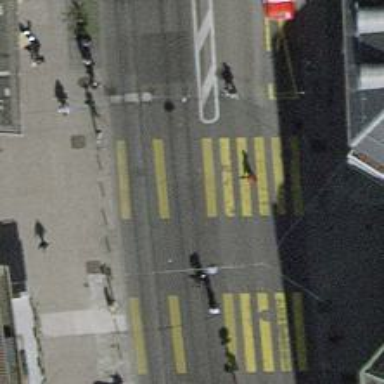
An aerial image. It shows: Crossing with traffic signals.